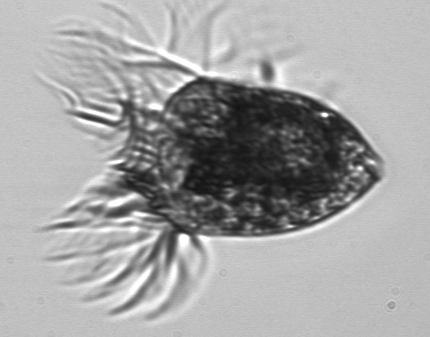
Label: Strombidium_morphotype1